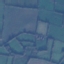
Label: Pasture